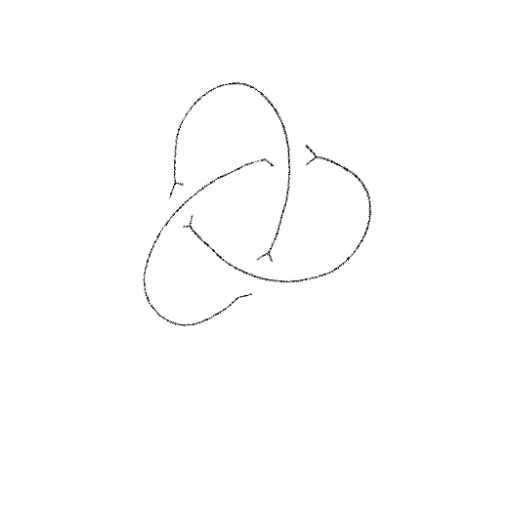
Crossing number: 3